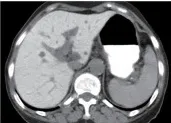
Imaging changes before (2022.02.14), at the onset of organ damage (2023.08.16), and 6 months (2024.02.09) after discontinuation of the amiodarone. (E-J) After 2 years (2023.08.16) of oral treatment with amiodarone, chest CT showed diffuse ground-glass shadows and fine reticular shadows in both lungs, with thickening of the interlobular septum, which was more significant than before; the density of the liver was markedly higher than before, with a CT value of about 145 HU. MRI of the liver showed the hepatic parenchyma was isointense on T1WI, and isointense on the fat-suppressed sequence of T2WI.
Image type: radiology (ct)